Platform: macOS
Application: Arc Browser
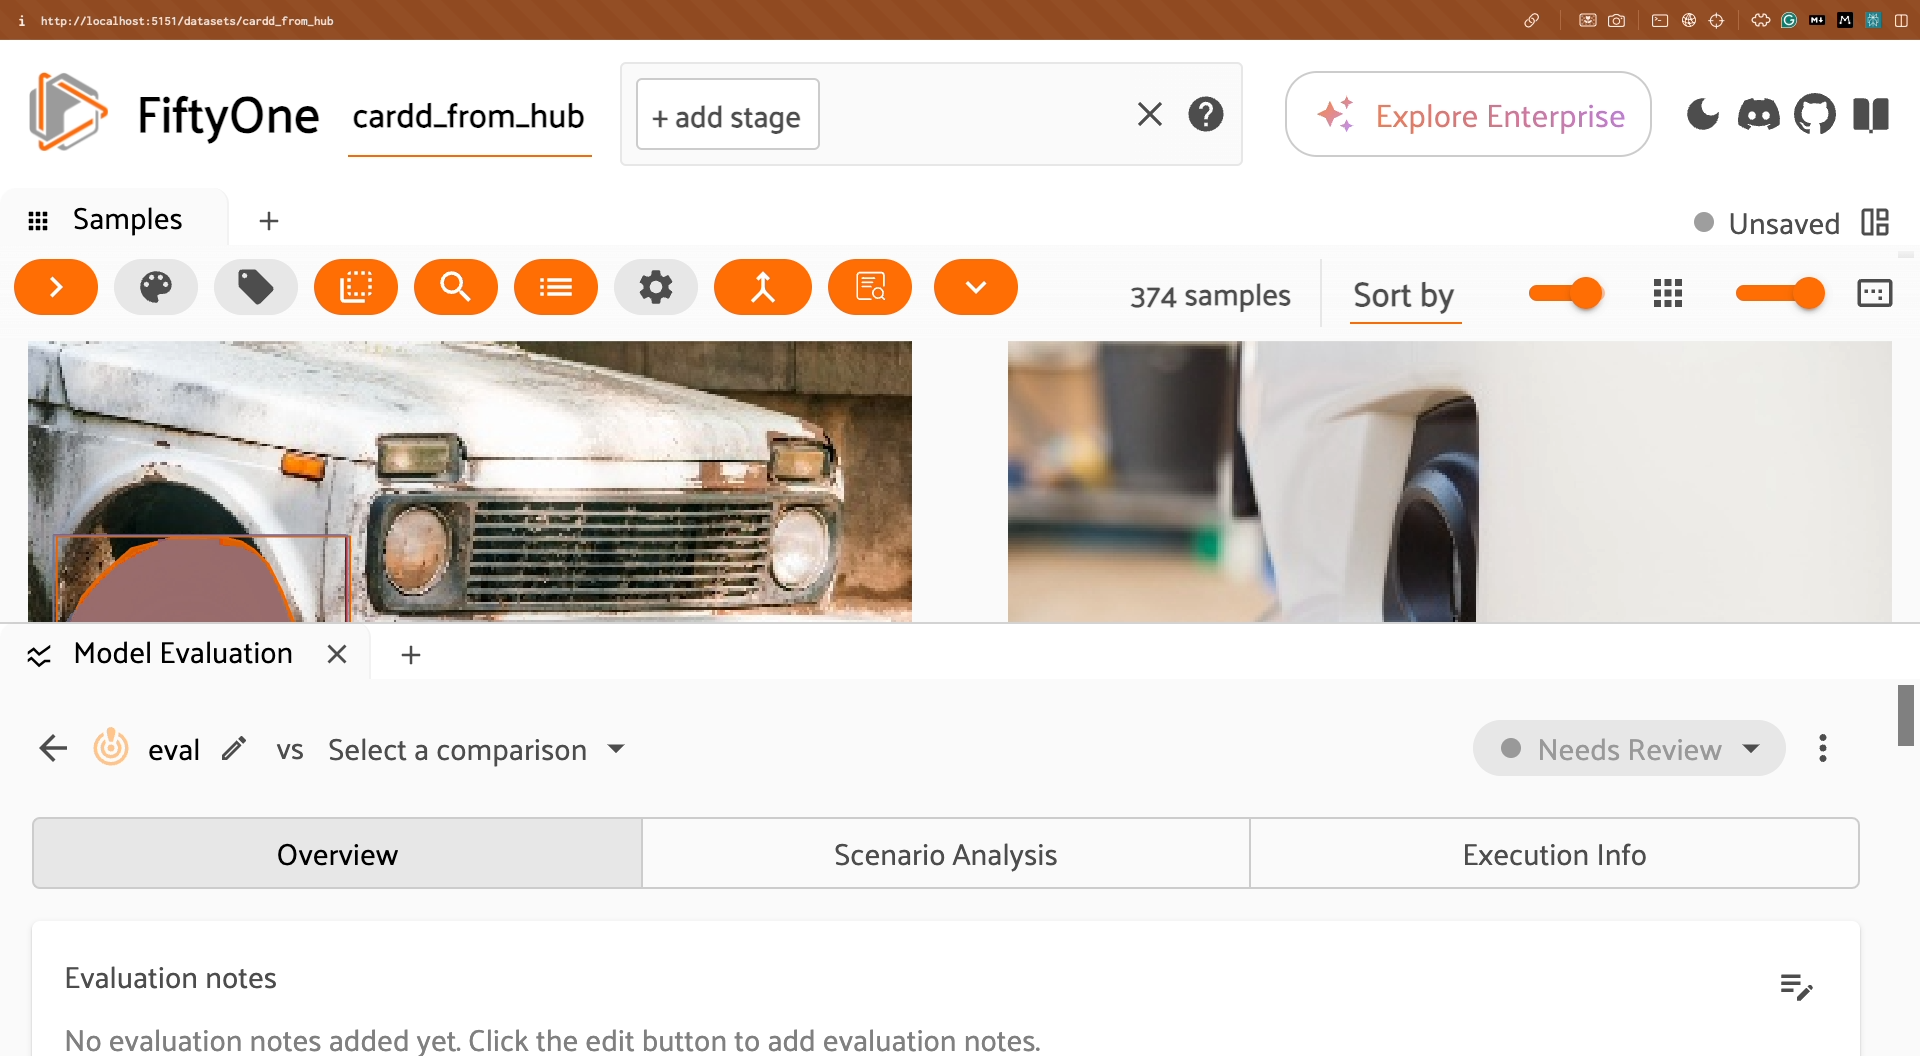
task_description: Locate the model evaluation panel
action_type: hover
element_info: Menu Item
steps_since_start: 1